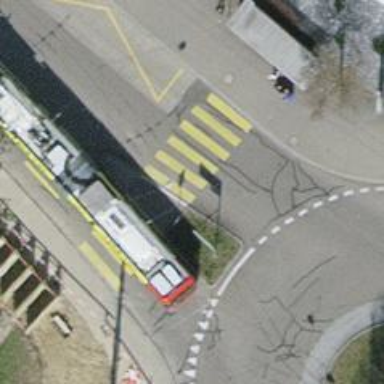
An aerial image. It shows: Footway crossing with marked asphalt surface.